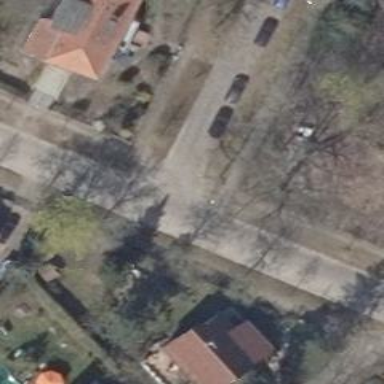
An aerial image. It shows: Residential road with sidewalks on both sides.